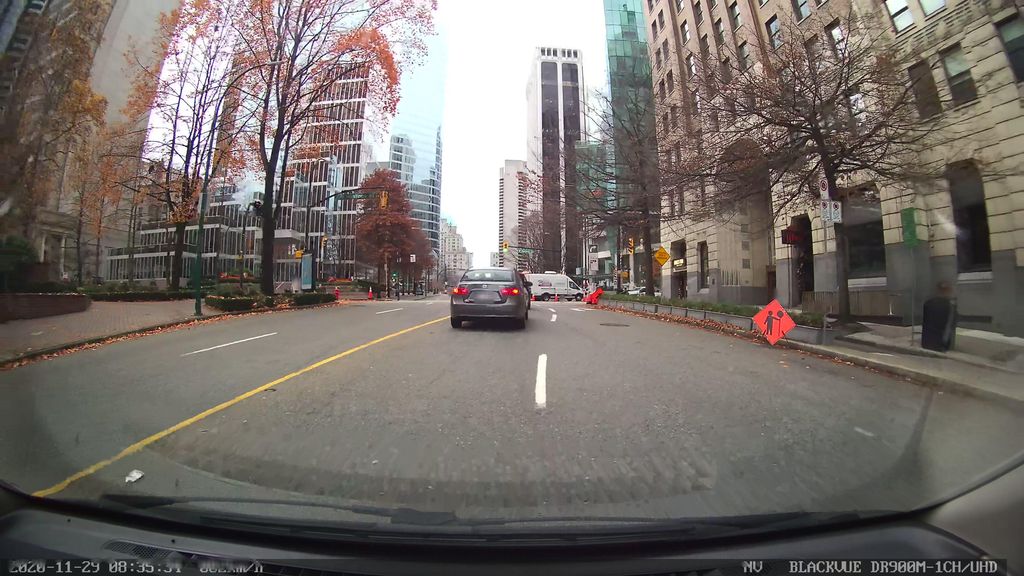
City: vancouver